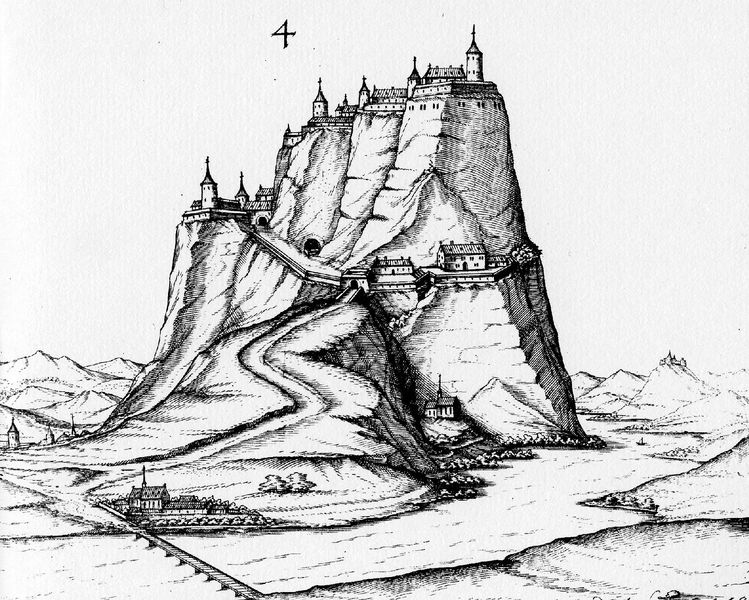
Titel: Architectura von Vestungen
Künstler: Daniel Specklin
Schlagwörter: berg, felsen, kirchturm, stadt, grau, schwarz, strasse, weiss, haus, schloss, weg, häuser, brücke, kirche, pfad, turm, berge, fels, gebirge, mauer, häuse, burg, kloster, türme, druck, stich, kapelle, bergfestung